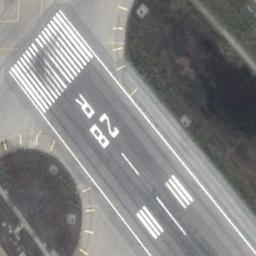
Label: runway